Brain MRI, modality: hrT2
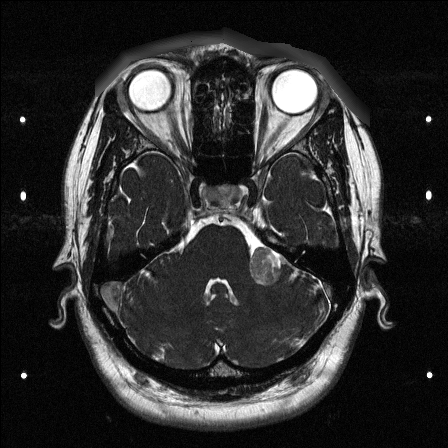